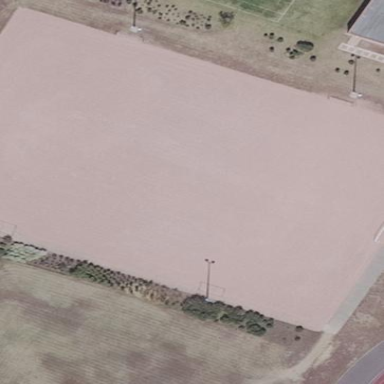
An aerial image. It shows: Pitch with earth surface for leisure land activities.